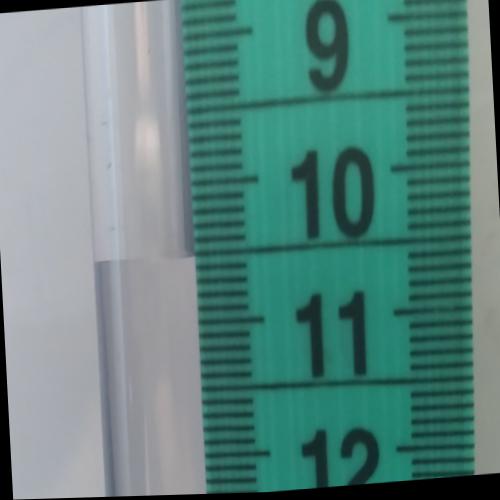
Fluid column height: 10.5 cm